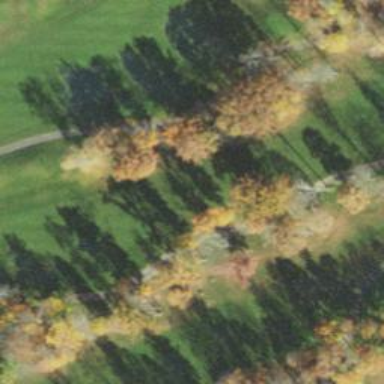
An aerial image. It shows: Golf hole.